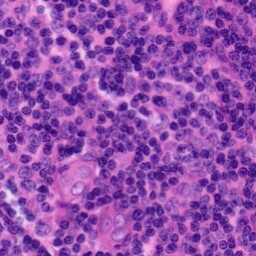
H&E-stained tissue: Tonsil